Milling tool wear sample.
Tool blade image: 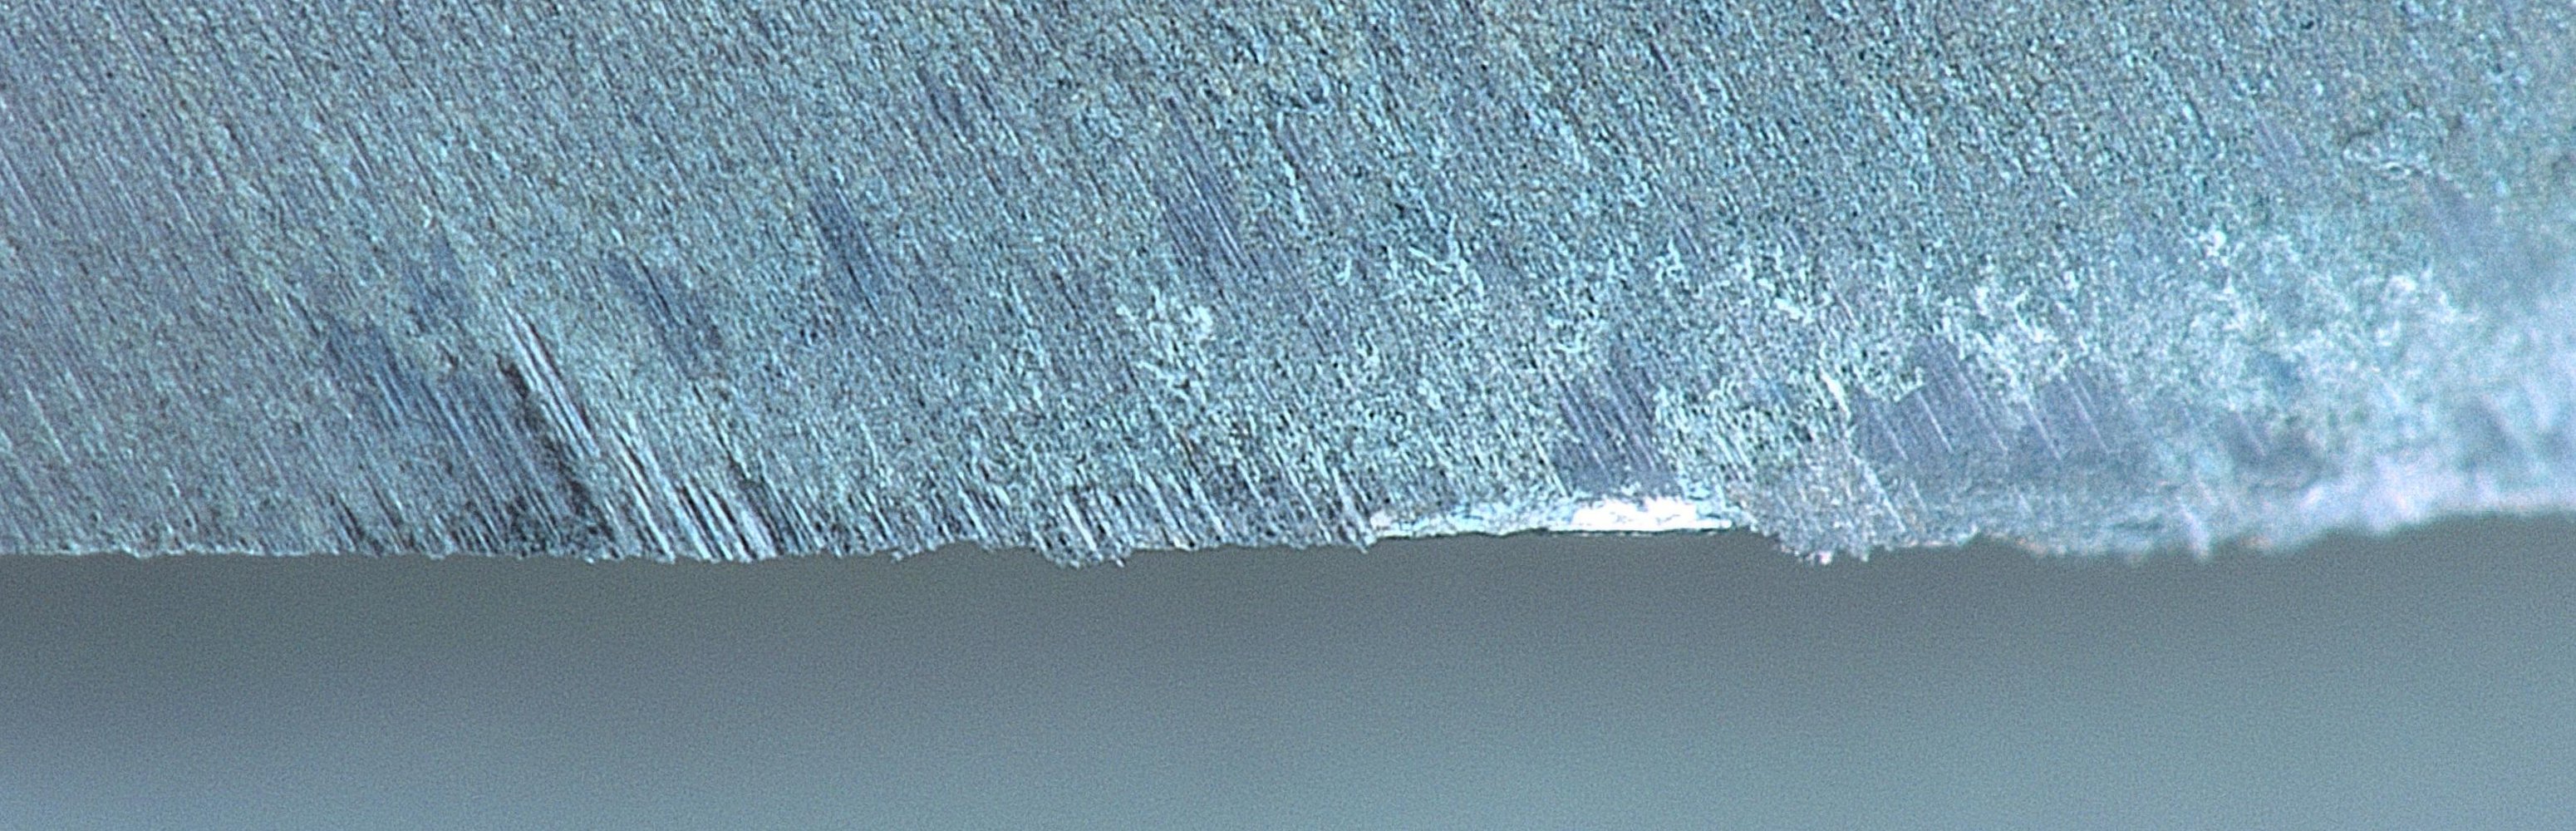
Chip image: 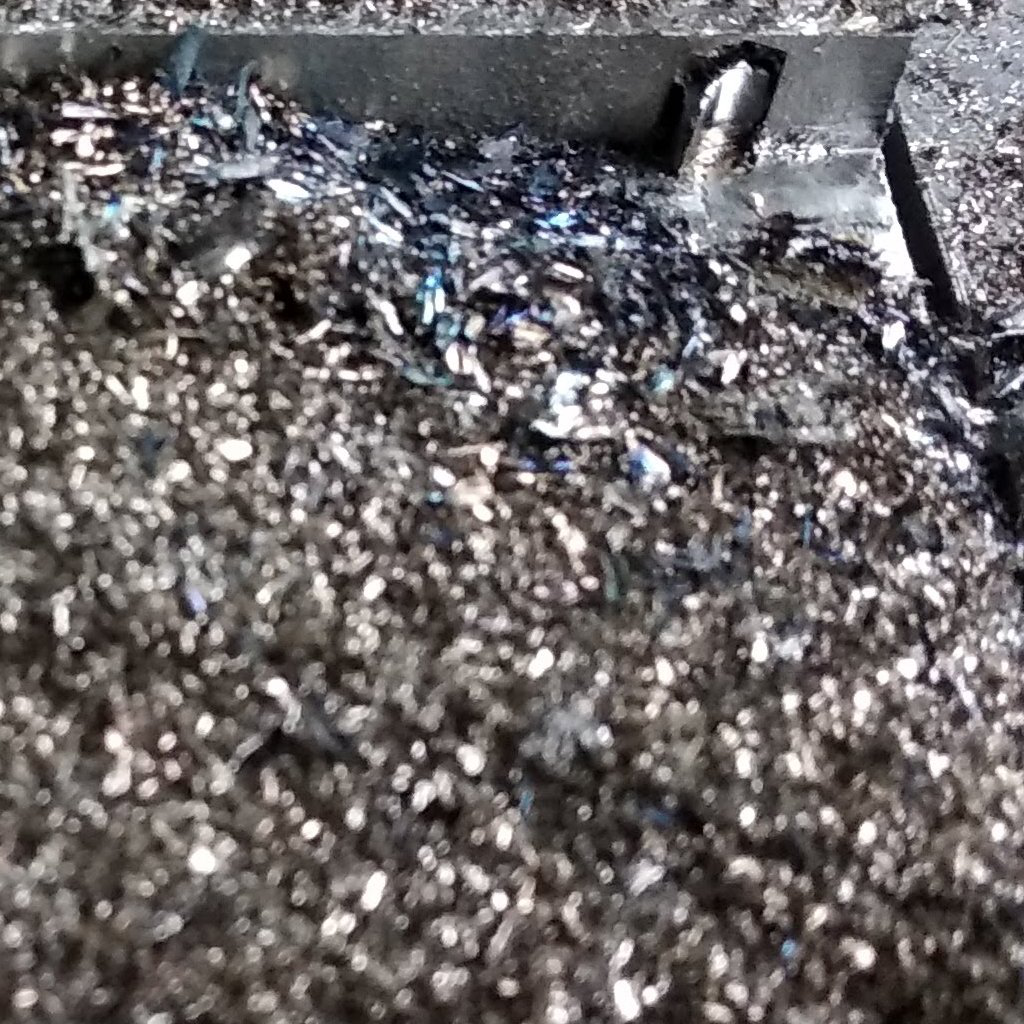
Workpiece image: 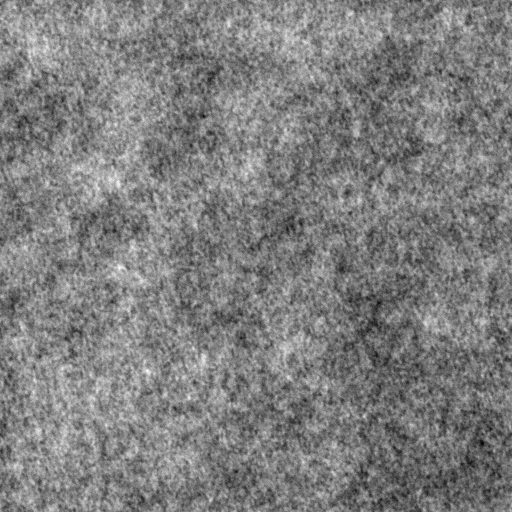
Tool wear state: used
Gaps: 9.83
Flank wear: 102.15
Overhang: 20.28
Force-signal Mel-spectrograms (X, Y, Z axes): 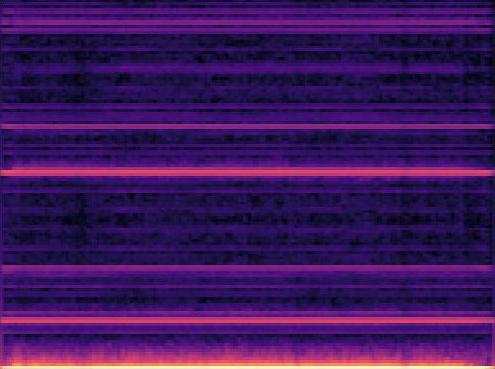 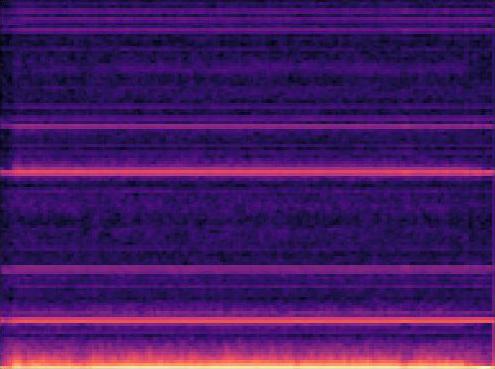 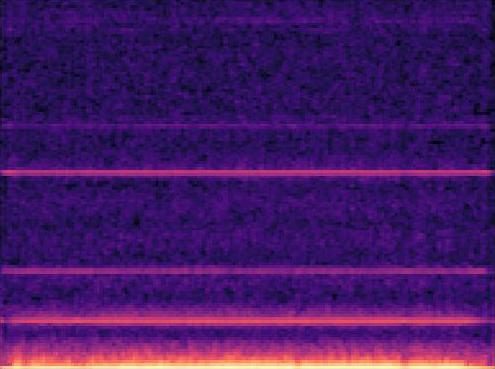
Force-signal scalograms (X, Y, Z axes): 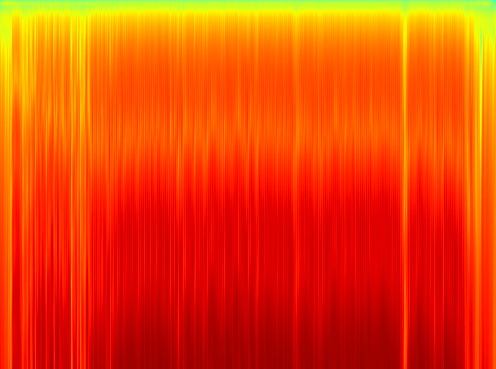 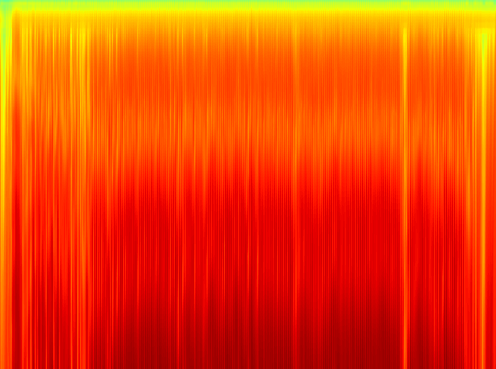 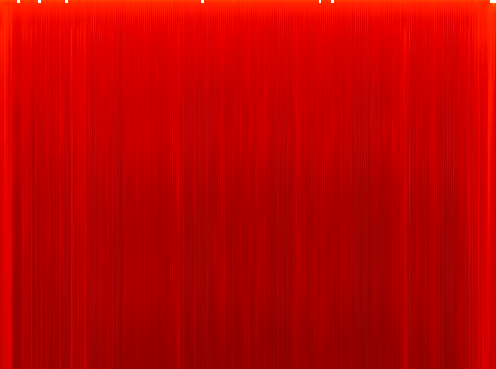
Force phase: accelerated_severe_wear